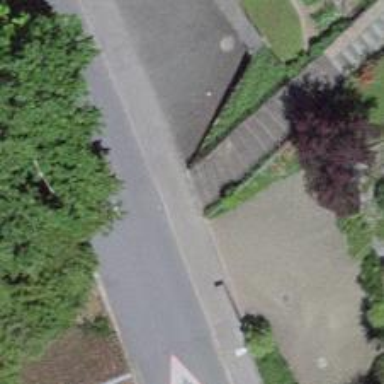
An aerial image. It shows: Road with steps.